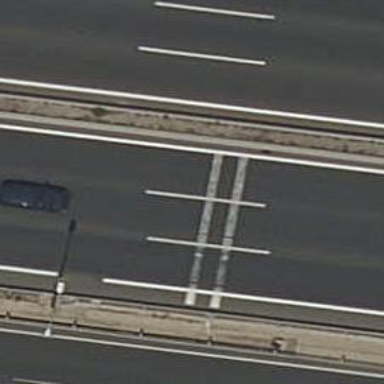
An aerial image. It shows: Rumble strip for traffic calming.